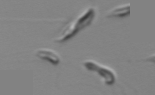
Label: Dinobryon